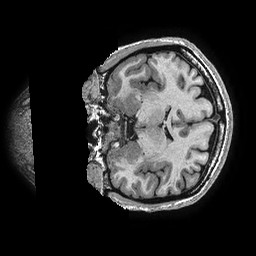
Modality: T1w
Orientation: coronal
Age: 36
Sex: female
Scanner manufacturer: ge
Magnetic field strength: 3 T
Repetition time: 0.006952 s
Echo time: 0.00292 s